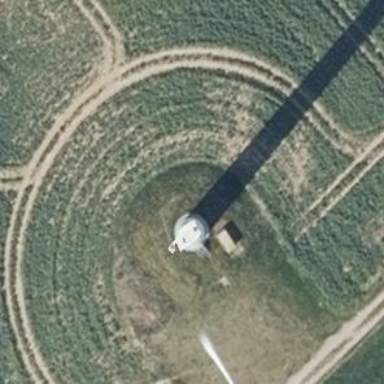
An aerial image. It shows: Wind generator powered by horizontal axis wind turbine.